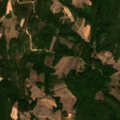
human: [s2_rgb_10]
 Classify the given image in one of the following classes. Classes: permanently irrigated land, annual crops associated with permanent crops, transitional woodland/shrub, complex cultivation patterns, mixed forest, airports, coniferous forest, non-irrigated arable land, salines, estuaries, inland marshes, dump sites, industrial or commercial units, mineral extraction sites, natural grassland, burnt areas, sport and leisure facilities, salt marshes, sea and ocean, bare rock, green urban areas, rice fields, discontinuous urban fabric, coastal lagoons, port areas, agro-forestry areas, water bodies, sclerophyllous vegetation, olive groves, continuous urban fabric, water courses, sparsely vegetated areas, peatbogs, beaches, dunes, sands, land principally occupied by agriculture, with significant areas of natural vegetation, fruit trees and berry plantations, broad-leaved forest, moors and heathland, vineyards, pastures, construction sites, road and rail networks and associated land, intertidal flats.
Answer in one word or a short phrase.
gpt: complex cultivation patterns, land principally occupied by agriculture, with significant areas of natural vegetation, broad-leaved forest, transitional woodland/shrub